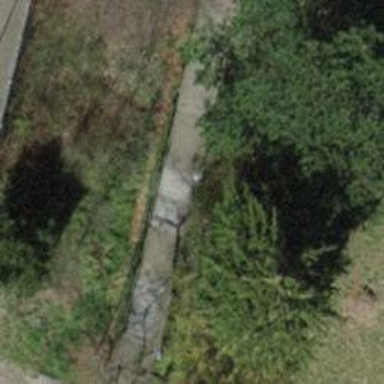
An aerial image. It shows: Flight of steps with sett surface.